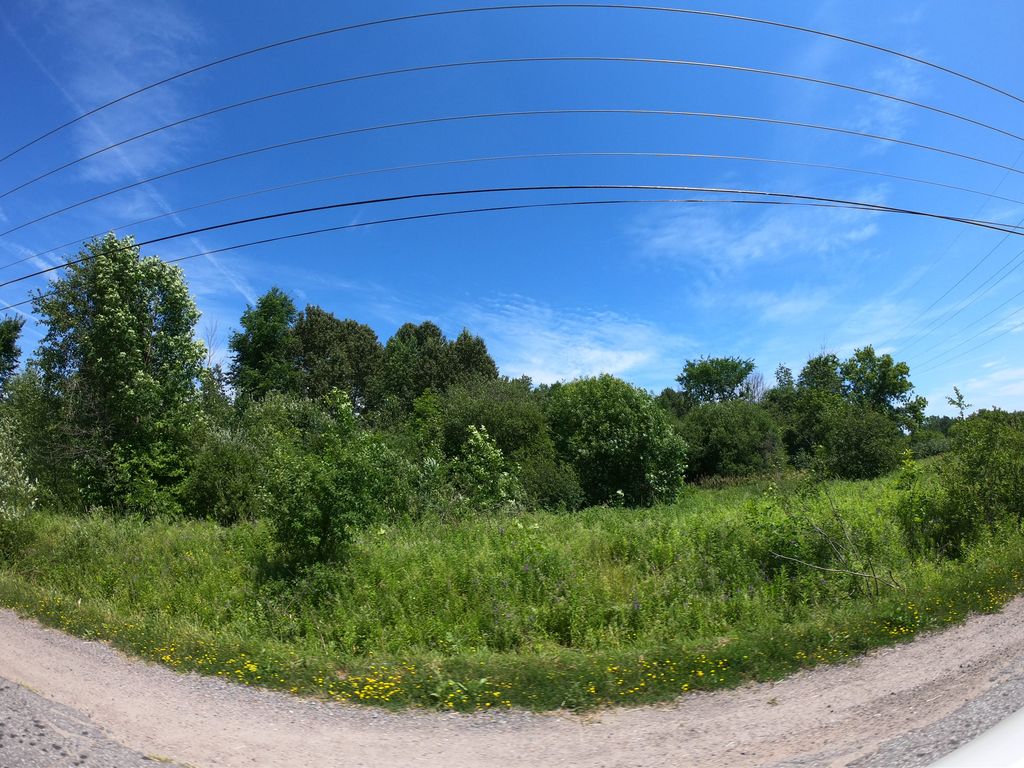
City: ottawa-gatineau